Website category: jobs
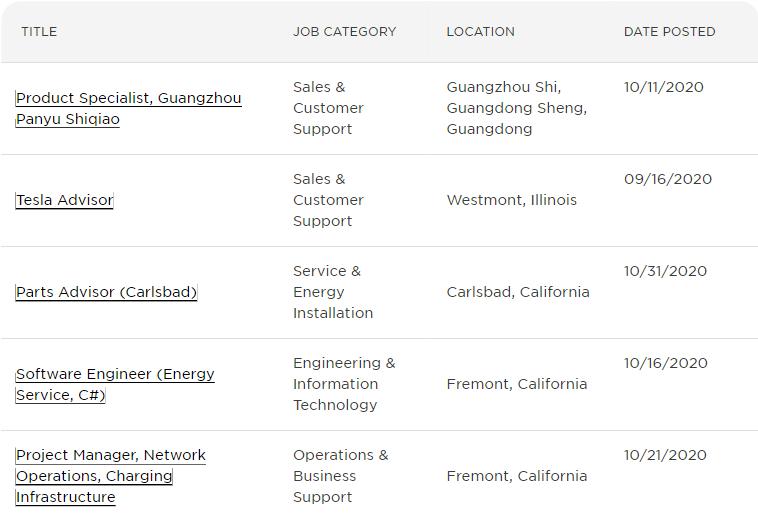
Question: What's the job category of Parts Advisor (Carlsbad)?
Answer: Service & Energy Installation

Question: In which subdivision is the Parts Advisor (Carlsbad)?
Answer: Service & Energy Installation

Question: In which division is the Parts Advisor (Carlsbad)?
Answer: Service & Energy Installation

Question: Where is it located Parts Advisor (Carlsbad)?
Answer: Service & Energy Installation

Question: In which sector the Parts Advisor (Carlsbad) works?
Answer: Service & Energy Installation

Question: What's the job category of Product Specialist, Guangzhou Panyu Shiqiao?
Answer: Sales & Customer Support

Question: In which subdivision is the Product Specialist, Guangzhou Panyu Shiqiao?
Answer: Sales & Customer Support

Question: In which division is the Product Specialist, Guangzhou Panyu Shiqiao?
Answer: Sales & Customer Support

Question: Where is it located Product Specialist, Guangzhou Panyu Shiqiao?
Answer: Sales & Customer Support

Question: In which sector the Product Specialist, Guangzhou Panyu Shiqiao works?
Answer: Sales & Customer Support

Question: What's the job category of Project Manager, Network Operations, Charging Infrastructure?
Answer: Operations & Business Support

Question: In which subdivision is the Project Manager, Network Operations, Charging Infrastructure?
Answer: Operations & Business Support

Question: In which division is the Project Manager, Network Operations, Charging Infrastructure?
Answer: Operations & Business Support

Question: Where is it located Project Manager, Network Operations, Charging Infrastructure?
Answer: Operations & Business Support

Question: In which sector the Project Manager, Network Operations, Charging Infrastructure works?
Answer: Operations & Business Support

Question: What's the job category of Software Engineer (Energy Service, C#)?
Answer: Engineering & Information Technology

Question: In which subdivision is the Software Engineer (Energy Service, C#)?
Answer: Engineering & Information Technology

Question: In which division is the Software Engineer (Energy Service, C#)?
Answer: Engineering & Information Technology

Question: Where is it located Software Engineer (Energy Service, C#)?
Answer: Engineering & Information Technology

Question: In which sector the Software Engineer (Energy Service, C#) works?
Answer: Engineering & Information Technology

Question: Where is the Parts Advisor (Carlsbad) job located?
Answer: Carlsbad, California

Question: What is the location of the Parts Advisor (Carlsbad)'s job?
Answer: Carlsbad, California

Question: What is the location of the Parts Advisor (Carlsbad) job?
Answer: Carlsbad, California

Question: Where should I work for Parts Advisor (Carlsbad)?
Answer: Carlsbad, California

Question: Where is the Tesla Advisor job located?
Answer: Westmont, Illinois

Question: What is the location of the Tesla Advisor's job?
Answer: Westmont, Illinois

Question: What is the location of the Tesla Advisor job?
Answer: Westmont, Illinois

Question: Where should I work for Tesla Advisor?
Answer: Westmont, Illinois

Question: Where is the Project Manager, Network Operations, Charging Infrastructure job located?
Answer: Fremont, California

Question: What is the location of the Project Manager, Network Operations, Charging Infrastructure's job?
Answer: Fremont, California

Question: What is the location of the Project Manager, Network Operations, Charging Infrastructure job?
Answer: Fremont, California

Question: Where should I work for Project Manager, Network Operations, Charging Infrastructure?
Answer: Fremont, California

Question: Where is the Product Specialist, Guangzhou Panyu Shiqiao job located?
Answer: Guangzhou Shi, Guangdong Sheng, Guangdong

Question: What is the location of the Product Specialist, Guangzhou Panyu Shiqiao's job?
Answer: Guangzhou Shi, Guangdong Sheng, Guangdong

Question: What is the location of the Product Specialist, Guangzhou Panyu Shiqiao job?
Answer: Guangzhou Shi, Guangdong Sheng, Guangdong

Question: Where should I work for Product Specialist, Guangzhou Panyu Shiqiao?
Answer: Guangzhou Shi, Guangdong Sheng, Guangdong

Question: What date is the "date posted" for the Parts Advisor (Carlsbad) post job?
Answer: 10/31/2020

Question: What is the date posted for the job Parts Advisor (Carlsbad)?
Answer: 10/31/2020

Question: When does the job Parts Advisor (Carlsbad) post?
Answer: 10/31/2020

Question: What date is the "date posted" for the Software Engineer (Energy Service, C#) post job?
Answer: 10/16/2020

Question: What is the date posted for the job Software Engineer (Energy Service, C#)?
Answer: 10/16/2020

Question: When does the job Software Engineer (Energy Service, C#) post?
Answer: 10/16/2020

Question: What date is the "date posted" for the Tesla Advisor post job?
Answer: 09/16/2020

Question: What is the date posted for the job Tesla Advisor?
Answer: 09/16/2020

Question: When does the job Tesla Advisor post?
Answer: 09/16/2020

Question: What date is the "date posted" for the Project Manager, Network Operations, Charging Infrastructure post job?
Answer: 10/21/2020

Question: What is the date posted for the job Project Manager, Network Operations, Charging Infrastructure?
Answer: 10/21/2020

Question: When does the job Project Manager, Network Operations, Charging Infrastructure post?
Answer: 10/21/2020

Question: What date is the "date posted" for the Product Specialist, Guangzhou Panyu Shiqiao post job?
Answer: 10/11/2020

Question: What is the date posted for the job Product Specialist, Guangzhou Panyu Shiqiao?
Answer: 10/11/2020

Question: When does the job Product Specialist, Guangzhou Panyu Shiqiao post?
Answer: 10/11/2020

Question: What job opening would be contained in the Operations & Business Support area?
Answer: Project Manager, Network Operations, Charging Infrastructure

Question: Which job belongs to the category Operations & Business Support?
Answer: Project Manager, Network Operations, Charging Infrastructure

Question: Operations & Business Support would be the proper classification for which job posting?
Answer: Project Manager, Network Operations, Charging Infrastructure

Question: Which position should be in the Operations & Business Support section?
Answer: Project Manager, Network Operations, Charging Infrastructure

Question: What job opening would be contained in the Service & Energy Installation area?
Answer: Parts Advisor (Carlsbad)

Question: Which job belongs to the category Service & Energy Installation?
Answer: Parts Advisor (Carlsbad)

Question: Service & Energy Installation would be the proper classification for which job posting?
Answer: Parts Advisor (Carlsbad)

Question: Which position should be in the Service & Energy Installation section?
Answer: Parts Advisor (Carlsbad)

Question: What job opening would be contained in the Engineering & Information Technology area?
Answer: Software Engineer (Energy Service, C#)

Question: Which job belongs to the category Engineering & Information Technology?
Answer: Software Engineer (Energy Service, C#)

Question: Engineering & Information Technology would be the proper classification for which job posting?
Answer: Software Engineer (Energy Service, C#)

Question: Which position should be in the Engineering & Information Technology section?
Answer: Software Engineer (Energy Service, C#)

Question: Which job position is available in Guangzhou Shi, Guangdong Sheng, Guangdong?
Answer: Product Specialist, Guangzhou Panyu Shiqiao